Question: In my app, I have added a settings tab like this.
'''
internal static class AccountSettings
{
public static void Initialise()
{
SettingsPane settingsPane = SettingsPane.GetForCurrentView();
settingsPane.CommandsRequested += settingsPane_CommandsRequested;
}
private static void settingsPane_CommandsRequested(SettingsPane sender, SettingsPaneCommandsRequestedEventArgs args)
{
SettingsCommand accountSettings = new SettingsCommand("accSettings", "Account Settings", (uiCommand) =>
{
ShowSettingsPanel();
});
args.Request.ApplicationCommands.Add(accountSettings);
}
private static void ShowSettingsPanel()
{
var flyout = new SettingsFlyout();
flyout.Title = "Account Settings";
flyout.Content = new AccountSettingsPage();
flyout.Show();
}
}
'''
and I am calling
'''
AccountSettings.Initialise()
'''
from App.xaml.cs
It adds this tab in the setting but by default there is one Permissions tab already added which shows the app permissions. How can I remove this permissions tab?

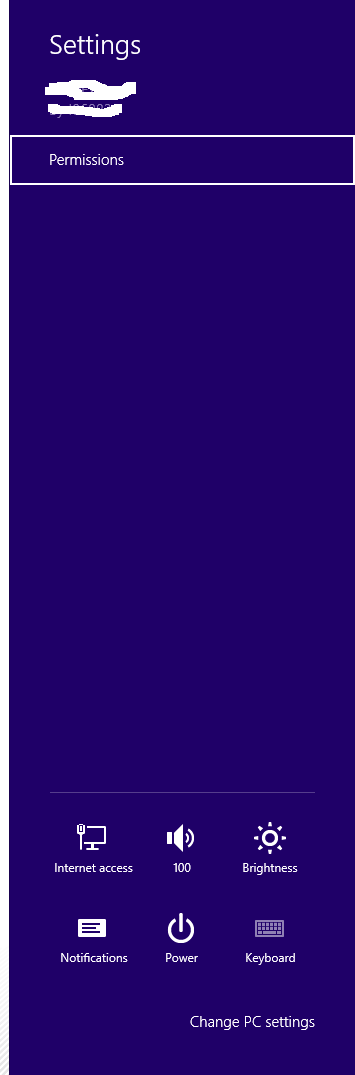
Answer: You cannot remove Permission from Settings flyout. You can only add your custom commands to it.